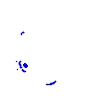
Particle: pion